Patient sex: M
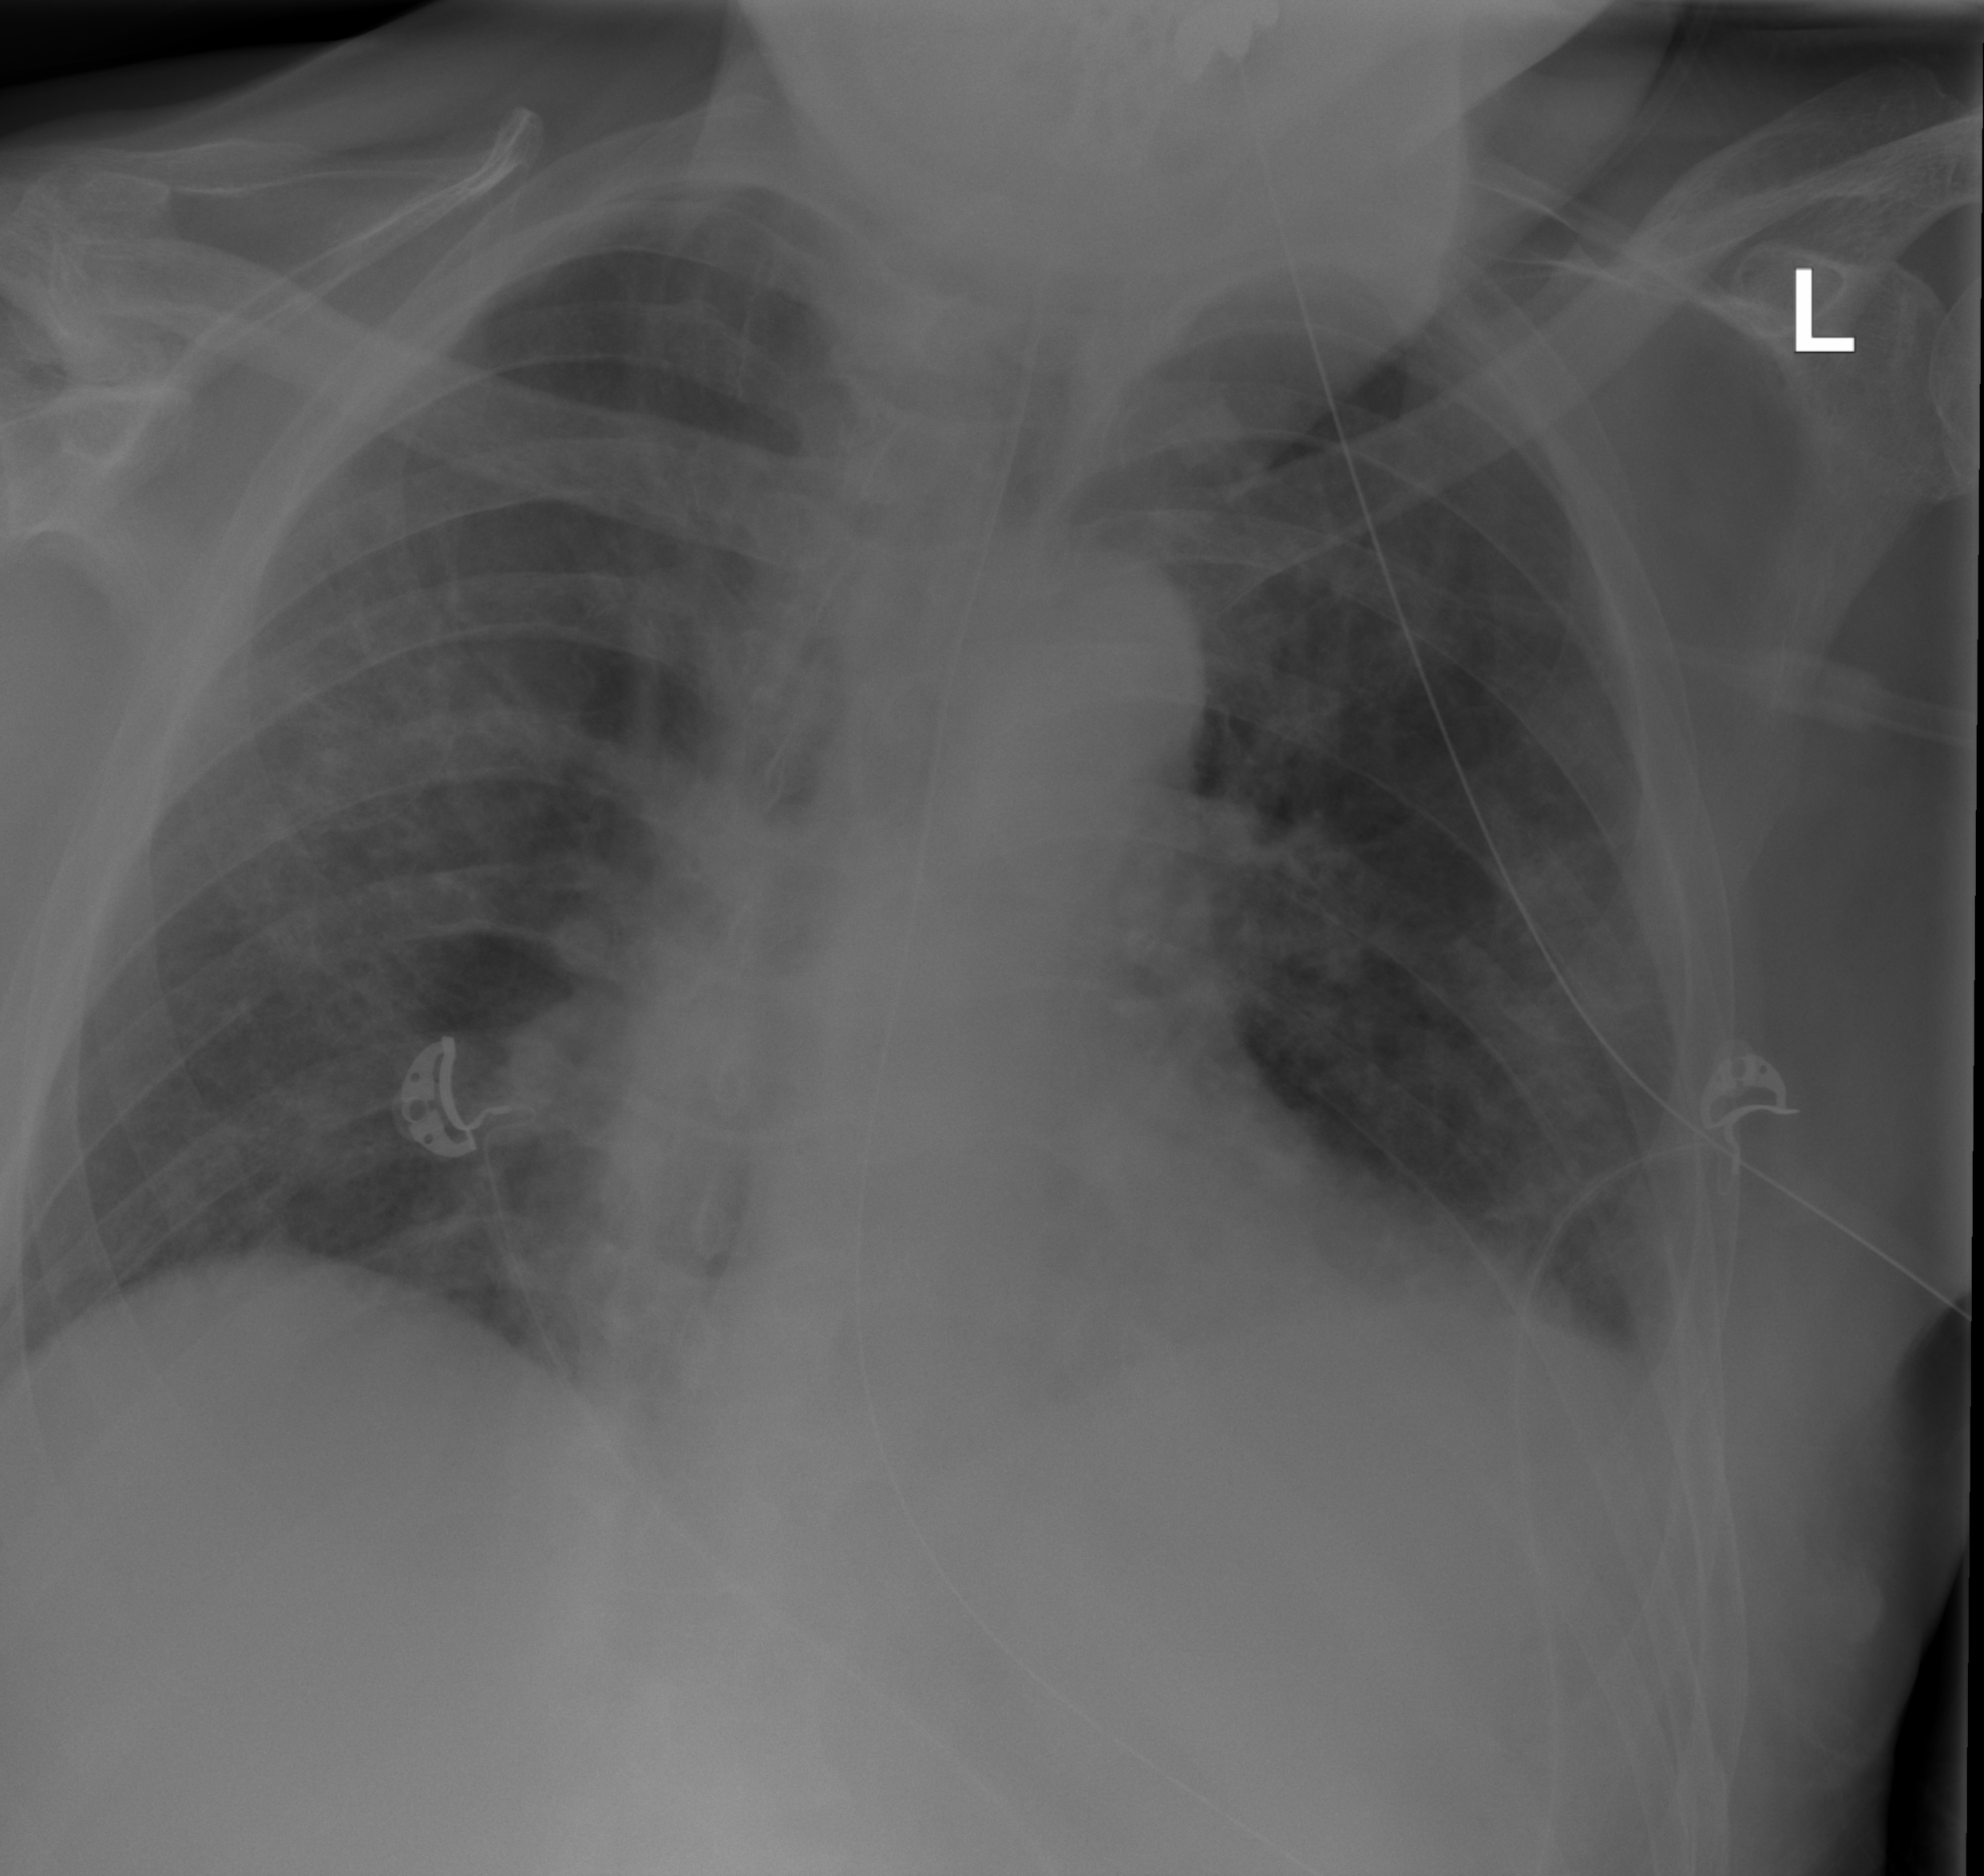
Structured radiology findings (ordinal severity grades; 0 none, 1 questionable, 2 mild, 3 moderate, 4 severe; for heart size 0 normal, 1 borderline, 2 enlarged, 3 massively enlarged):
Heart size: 2
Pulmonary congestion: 0
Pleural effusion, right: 0
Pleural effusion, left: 2
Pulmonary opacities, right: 2
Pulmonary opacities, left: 2
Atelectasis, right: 0
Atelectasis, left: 1